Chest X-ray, AP view. Patient: 15 years old, sex M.
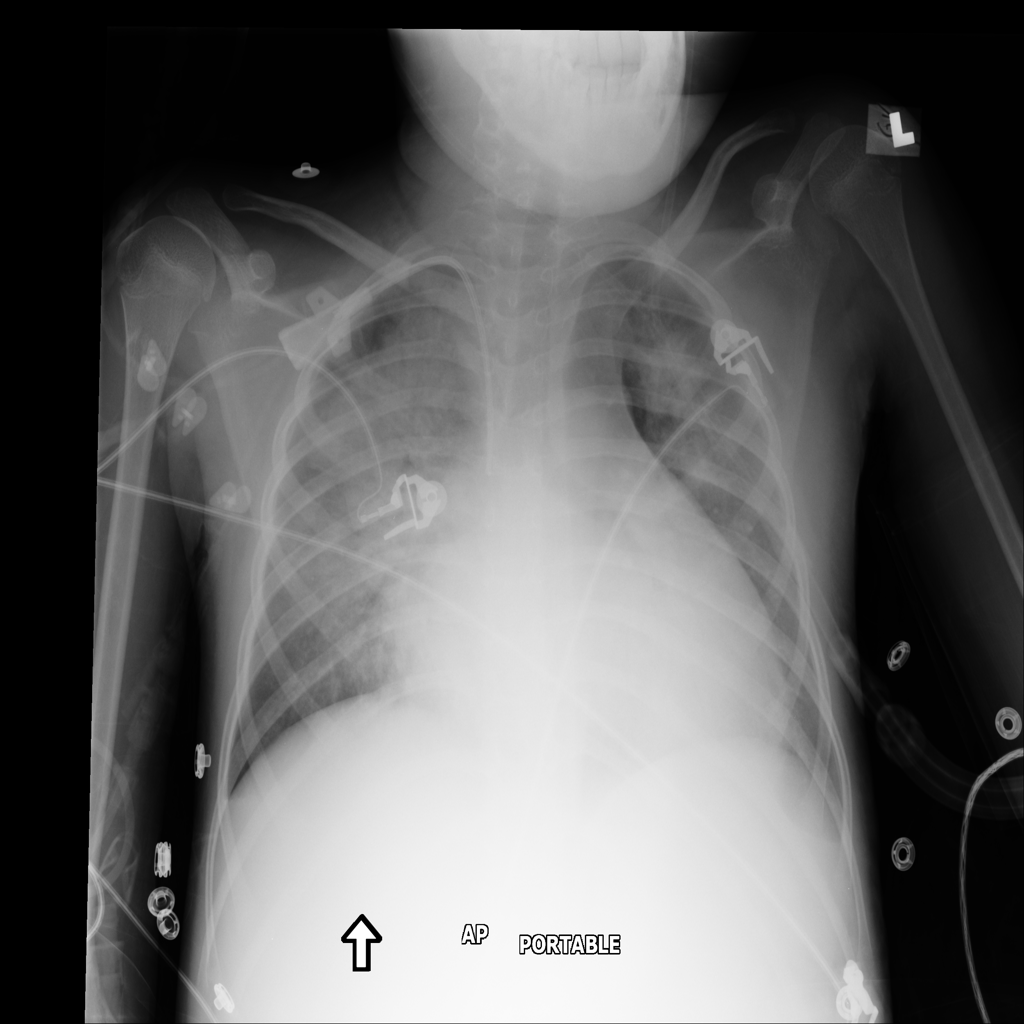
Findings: Infiltration